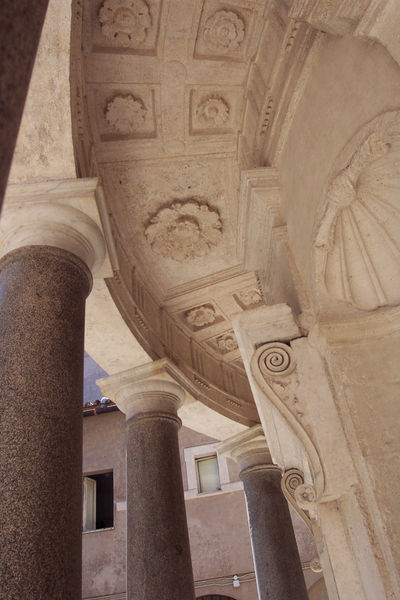
Titel: Tempietto bei S. Pietro in Montorio
Künstler: Donato Bramante
Standort: Rom, S. Pietro in Montorio, Tempietto (EU - I - Latium)
Schlagwörter: himmel, fenster, marmor, säule, säulen, weiss, dach, rose, rosen, ornament, architektur, stein, kirche, decke, rokkoko, rund, fassade, mauer, kuppel, strom, dekoration, detail, ornamente, stuck, granit, foto, hinterhof, umgang, offen, gemalt, palast, kapitelle, kapitell, schnörkel, rosette, ionisch, kasetten, muschel, pavillon, fresko, dorisch, schnecken, spirale, bau, rosetten, kapitel, kasette, kassette, bauwerk, kassettierung, rundbau, architraph, kassetendecke, rocaille, ornemente, plafond, porphyr, italen, soirale